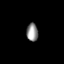
Tissue: lung
Cell type: Epithelial cells
Senescence score: 0.1781
Nuclear area (px): 202
Mean DAPI intensity: 145.554